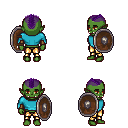
a pixel art fantasy rpg character, female body template, orc, green skin, teal long-sleeve shirt, gold greaves, purple short mohawk hairstyle, cloth bracers, shield, four views (front, back, left, right), 2x2 character sprite sheet, small pixel art, hard edges, no anti-aliasing